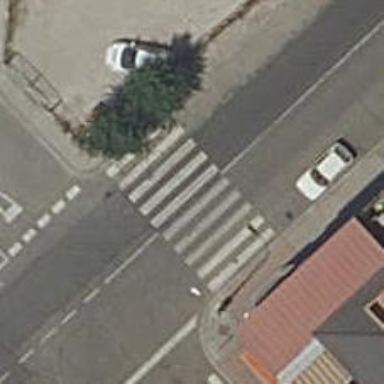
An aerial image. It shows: Uncontrolled road crossing.